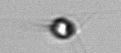
Label: Acanthoica_quattrospina